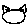
Label: cat